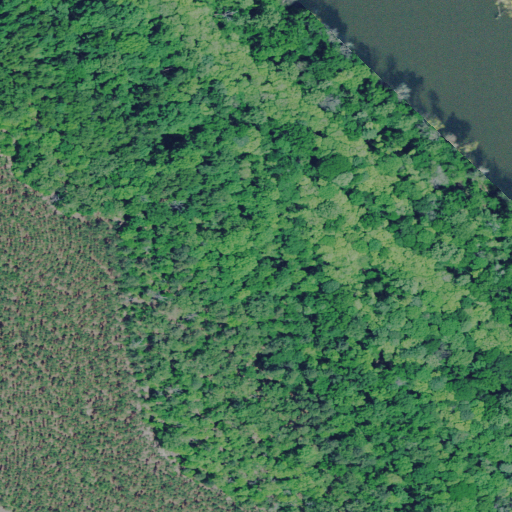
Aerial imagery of cliff(s) in Georgia named Blue Bluff containing woody wetlands, cultivated crops, open water, deciduous forest, evergreen forest, shrub, and herbaceous wetlands